Field crop: maize
Growth stage: 2
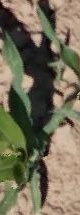
Species: maize